Question: I have two classes Person and Company, where the associations specify like:
(1) person work for a company
(2) person(boss) manages person(worker) by rating.
Details is provided in this image:

In case of first association i did this:
'''
class Person {
Company co;
String name, ssn, addr;
}
class Company {
String name, addr;
}
class WorksFor {
Person person;
Company com;
int sal;
String title;
}
'''
Is it correct implementation? also i am confused about second association. Please help me with your valuable advise.
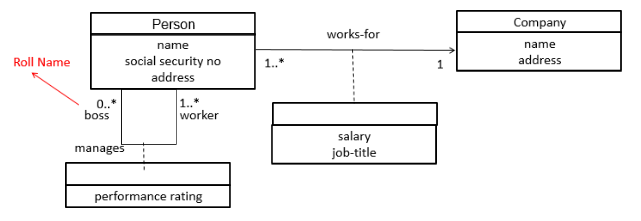
Answer: It is not.
You should know that if class have associetion with something it is like it has attribute that type with given cardinality.
So for example Person would have given fields (omitting association classes):
'''
String name[1]
String ssn[1]
String addr[1]
Company company[1]
Person boss[0..*]
Person worker[1..*]
'''
Then how to change those to java:
'''
String name;
String ssn;
String addr;
Company company;
List<Person> bosses;
List<Person> worker;
'''
But remember if there is required number of given type you should pass those elements in constructor.
One thing important to mention: if in UML value is omitted it means [1].
So we need to have constructor that takes worker as argument.
With association classes things getting more complicated:
You should create classeslike
'''
class Performance {
Person boss;
Person worker;
int performanceRating;
public Performance(Person boss, Person worker, int performanceRating){
this.boss = boss;
this.worker = worker;
this.performanceRating = performanceRating;
}
}
'''
And in person change those list of Persons to list of Performance.
Still it's invalid UML diagram so I'm not perfectly sure if my answer can helps.